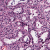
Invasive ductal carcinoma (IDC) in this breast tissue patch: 0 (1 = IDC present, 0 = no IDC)